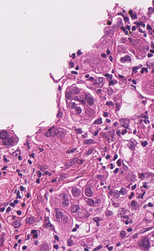
Tumor epithelial tissue: yes
Tumor-associated stroma tissue: yes
Normal tissue: no